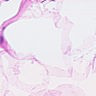
Metastatic tissue present: no